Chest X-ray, PA view. Patient: 11 years old, sex F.
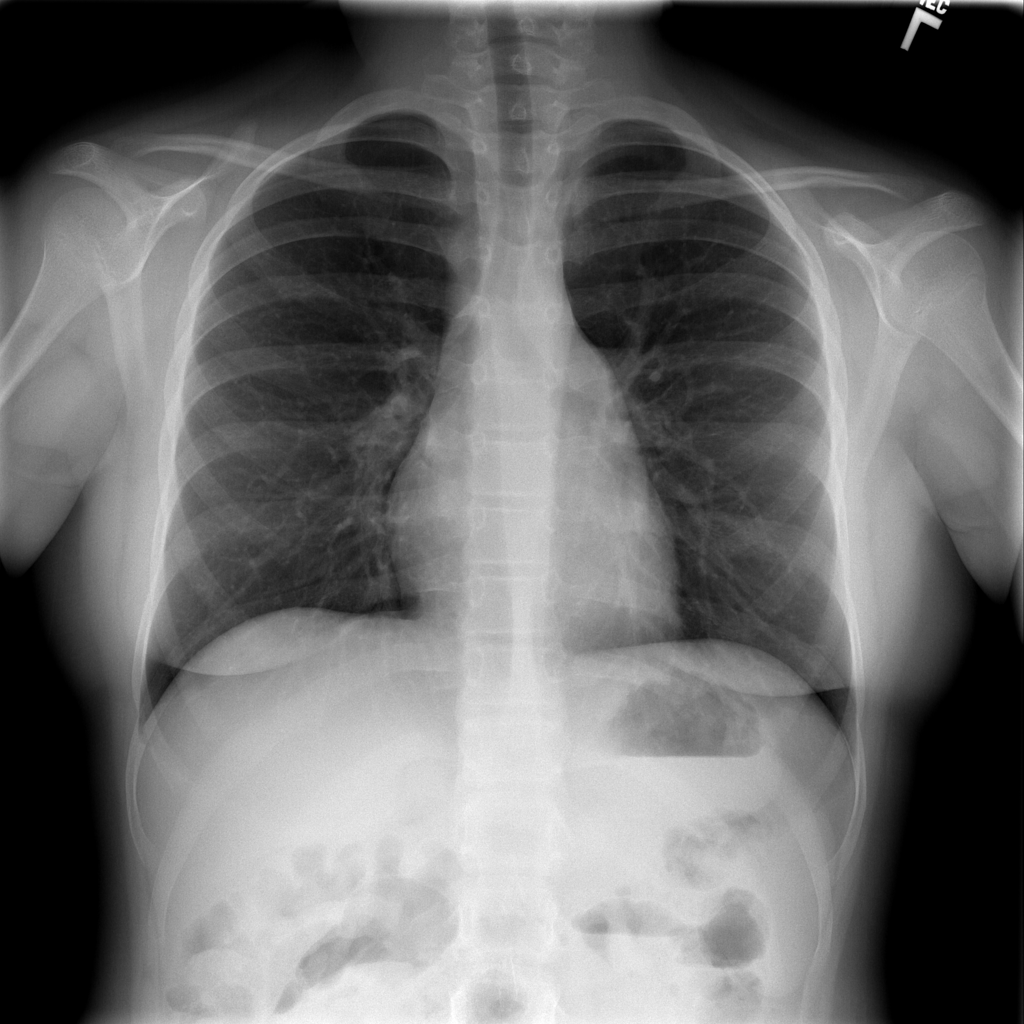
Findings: No Finding